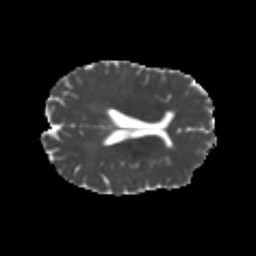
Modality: MD
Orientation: axial
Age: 22
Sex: female
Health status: healthy
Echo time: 0.074 s